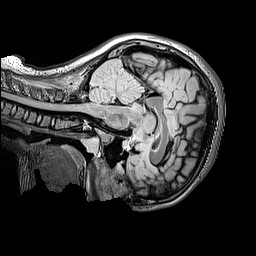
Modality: FLAIR
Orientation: sagittal
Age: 12
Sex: female
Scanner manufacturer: siemens
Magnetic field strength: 3 T
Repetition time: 5 s
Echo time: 0.388 s